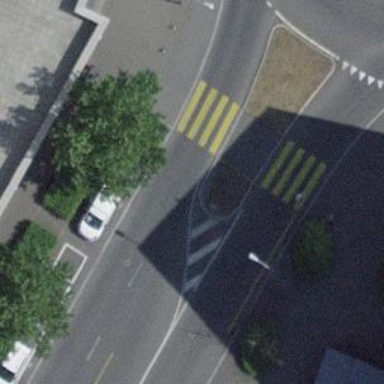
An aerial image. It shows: Uncontrolled zebra crossing with central island.